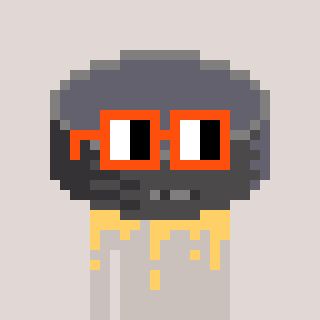
a pixel art character with square orange glasses, a hockey puck-shaped head and a foggrey-colored body on a warm background